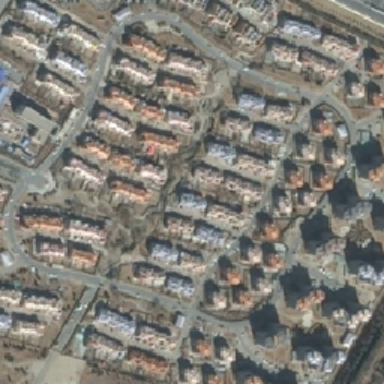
There are buildings and roads .